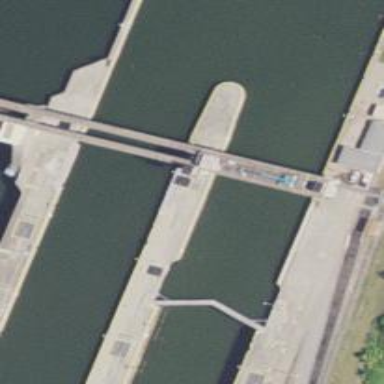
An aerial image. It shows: Dam across waterway.